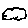
Label: cloud